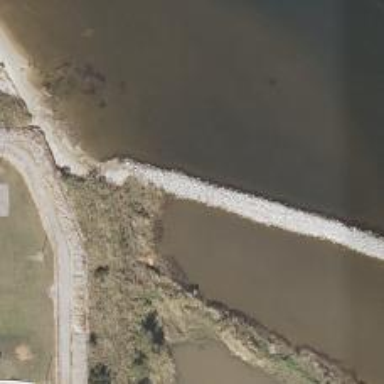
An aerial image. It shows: Breakwater structure.